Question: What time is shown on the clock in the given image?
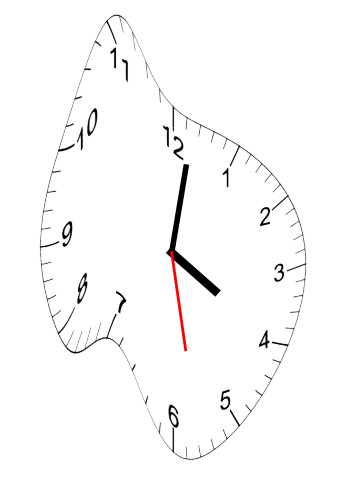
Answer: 04:01:28